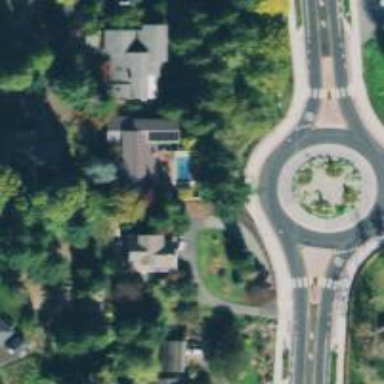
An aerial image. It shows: Tertiary road leading to roundabout junction.